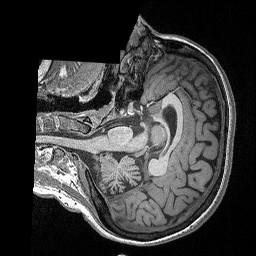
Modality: T1w
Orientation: axial
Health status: ill
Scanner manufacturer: siemens
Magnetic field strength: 3 T
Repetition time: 2.3 s
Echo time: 0.00298 s